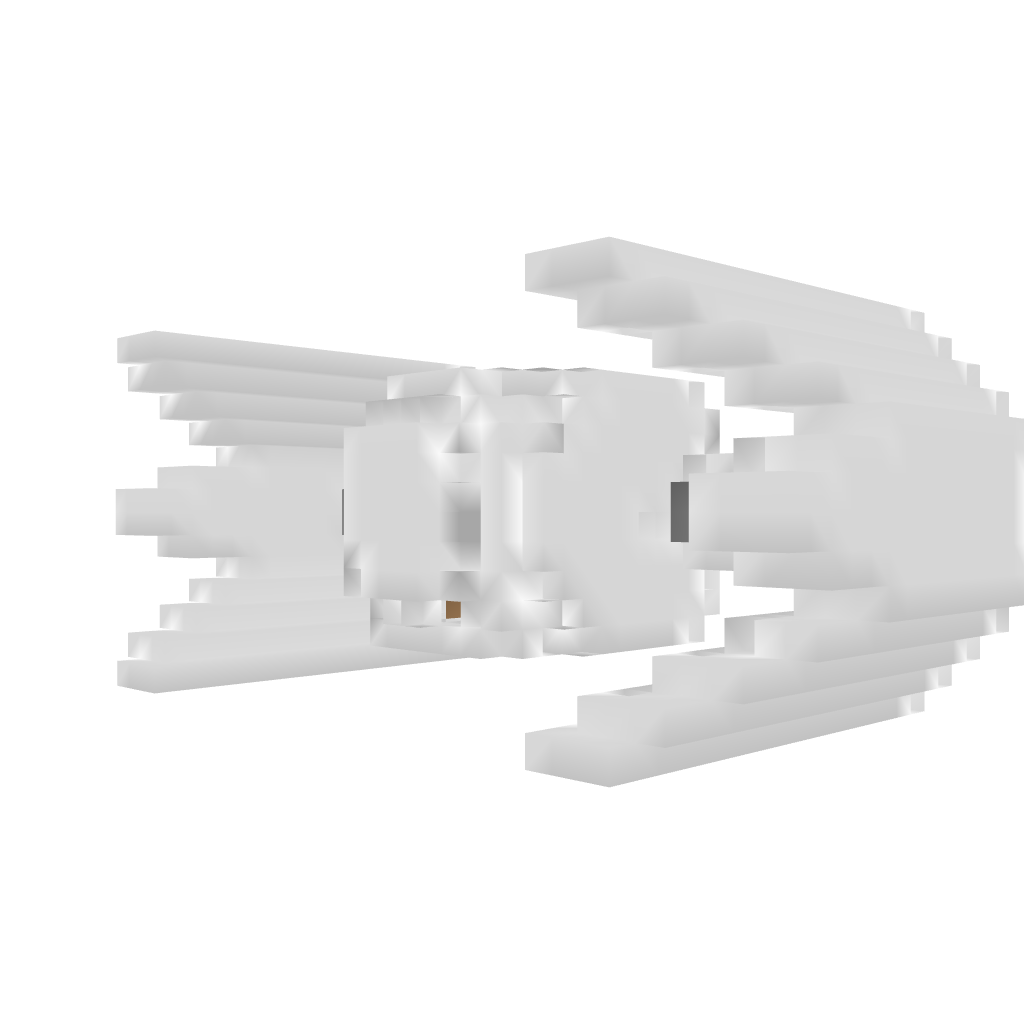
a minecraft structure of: Tie assassin bad low quality